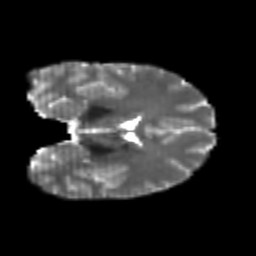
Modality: T2w
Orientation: coronal
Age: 23
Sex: female
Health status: healthy
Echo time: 0.074 s